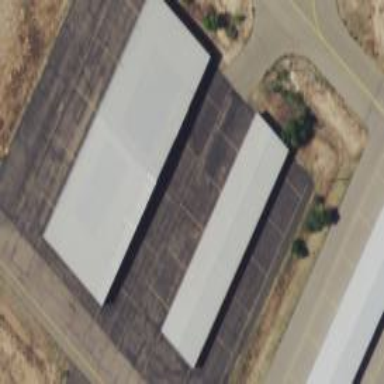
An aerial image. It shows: Hangar located at airport.